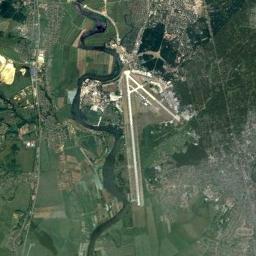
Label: airport